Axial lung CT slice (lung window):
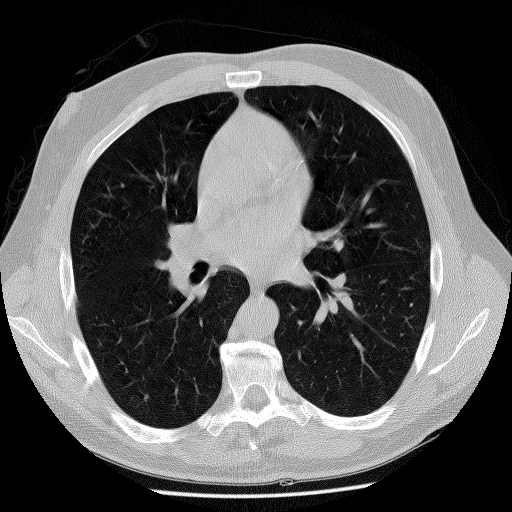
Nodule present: no